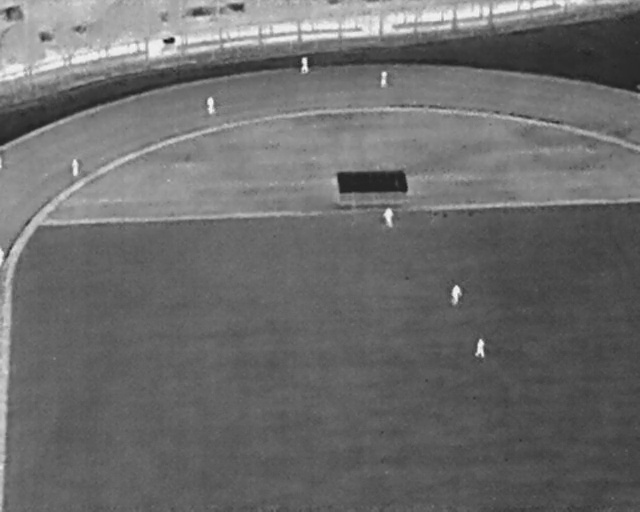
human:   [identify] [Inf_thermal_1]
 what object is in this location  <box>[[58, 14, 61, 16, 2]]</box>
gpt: <ref>1 small person at the top</ref>